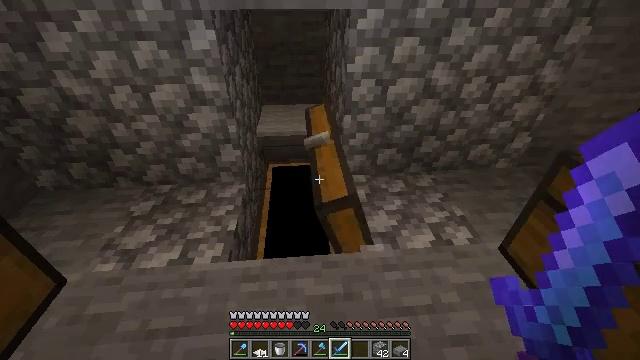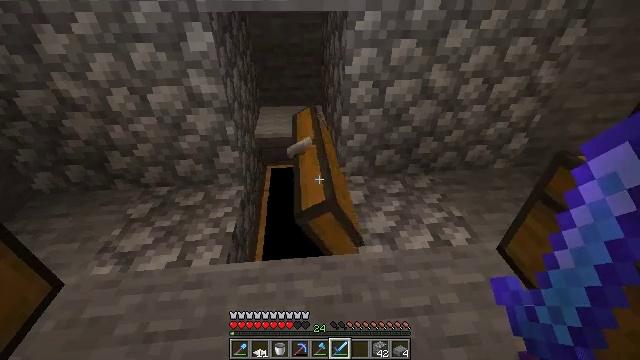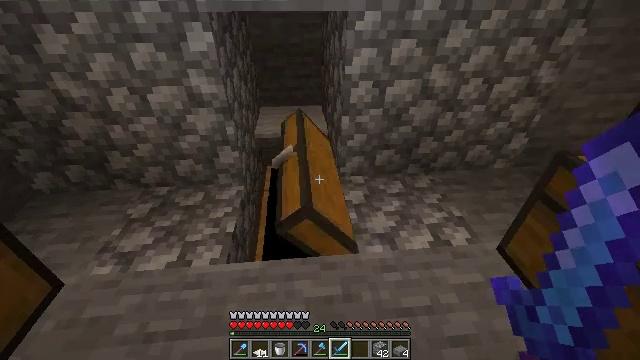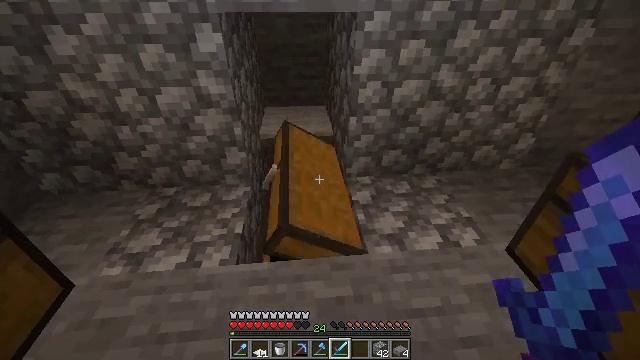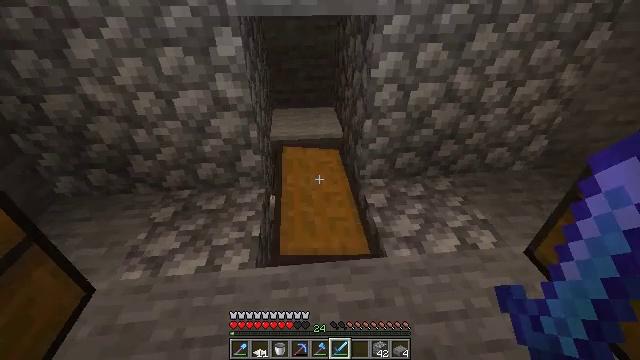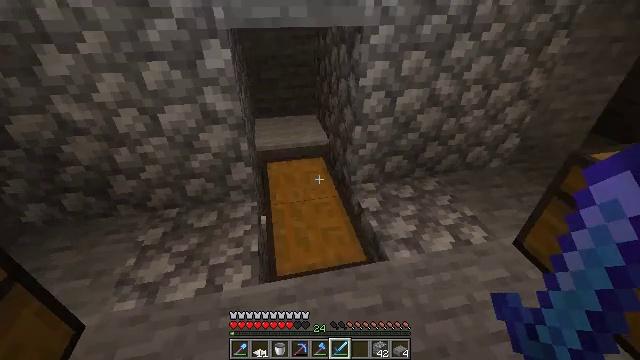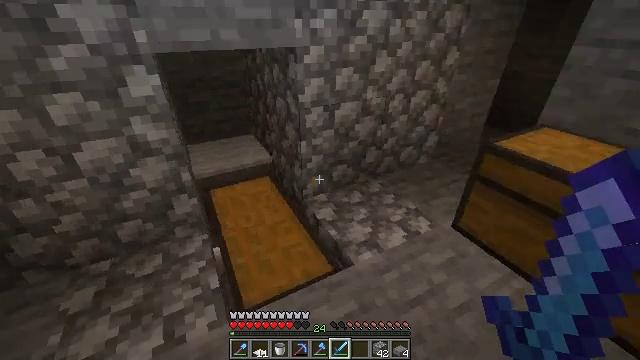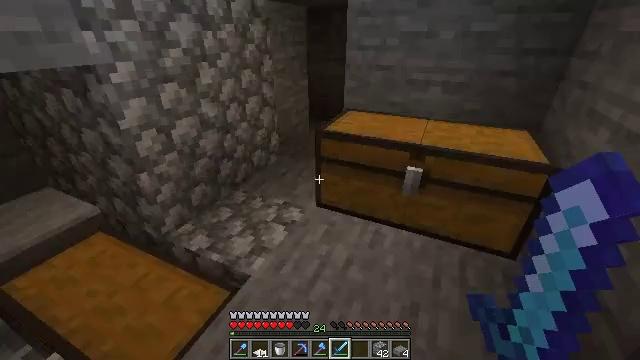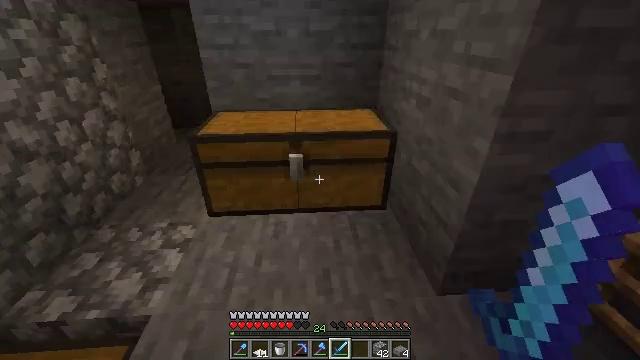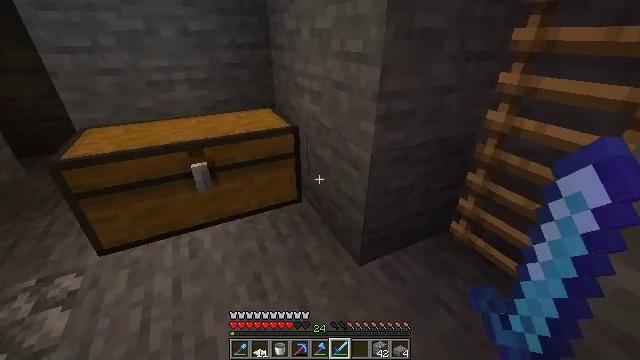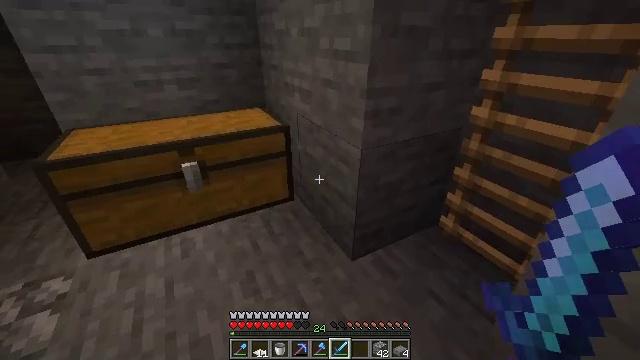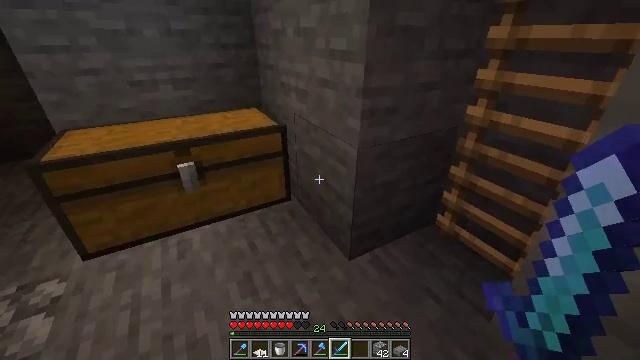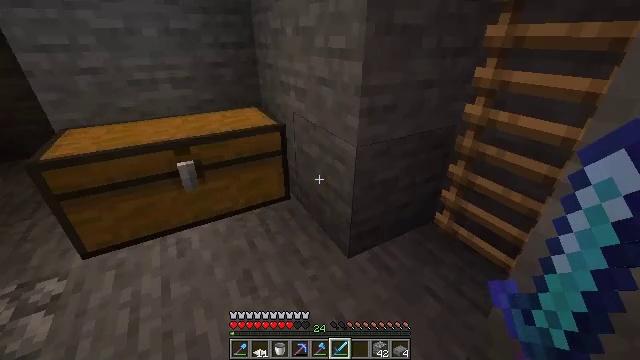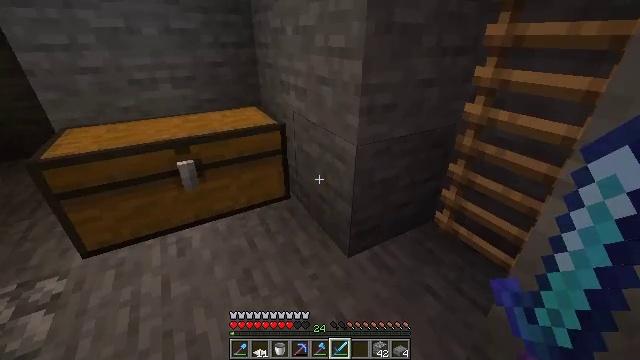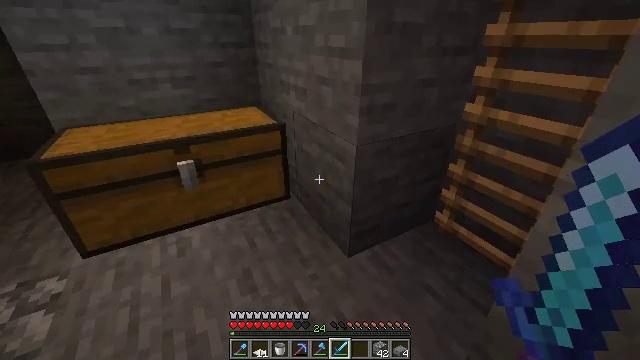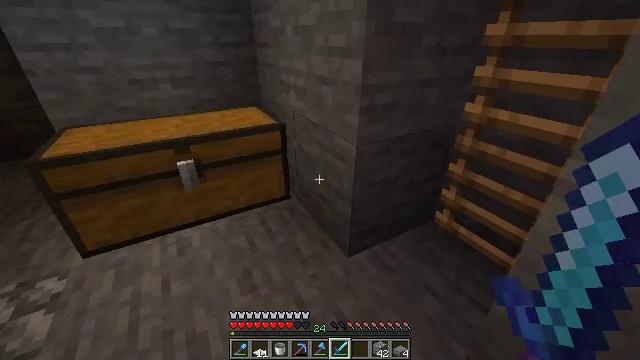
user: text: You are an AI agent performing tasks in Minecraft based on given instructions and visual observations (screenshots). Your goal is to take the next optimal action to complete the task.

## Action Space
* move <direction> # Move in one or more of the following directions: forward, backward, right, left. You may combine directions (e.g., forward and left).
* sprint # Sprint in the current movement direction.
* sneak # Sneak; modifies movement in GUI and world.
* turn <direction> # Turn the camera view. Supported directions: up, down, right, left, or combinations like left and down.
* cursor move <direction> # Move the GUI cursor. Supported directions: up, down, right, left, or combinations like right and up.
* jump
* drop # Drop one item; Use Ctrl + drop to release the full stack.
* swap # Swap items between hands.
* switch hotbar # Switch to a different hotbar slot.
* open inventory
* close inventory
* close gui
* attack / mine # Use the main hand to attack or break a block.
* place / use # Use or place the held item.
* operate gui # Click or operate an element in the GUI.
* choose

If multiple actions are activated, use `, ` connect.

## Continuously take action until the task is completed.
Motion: motion action
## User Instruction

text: Open a crafting table to craft an iron trapdoor.
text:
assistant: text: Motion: no_op
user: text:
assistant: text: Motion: no_op
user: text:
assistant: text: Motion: move left
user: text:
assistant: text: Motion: move left
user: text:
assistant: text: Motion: move left, turn right and up
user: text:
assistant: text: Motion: move left, turn right and up
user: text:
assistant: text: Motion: turn right and up
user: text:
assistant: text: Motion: turn right
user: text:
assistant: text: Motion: turn right
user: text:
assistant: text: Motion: turn right
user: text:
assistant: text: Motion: no_op
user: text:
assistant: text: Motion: no_op
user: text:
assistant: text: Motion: no_op
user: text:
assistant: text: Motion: no_op
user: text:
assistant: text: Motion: no_op
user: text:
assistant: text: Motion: no_op
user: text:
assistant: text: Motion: turn left
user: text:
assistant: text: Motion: move left, turn right
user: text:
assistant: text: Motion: move left, turn right and up
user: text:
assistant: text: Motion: move left, turn right and up
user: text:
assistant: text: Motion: turn right and up
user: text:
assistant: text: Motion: turn right and up
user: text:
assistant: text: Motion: turn left and up
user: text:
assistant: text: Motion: turn left and up
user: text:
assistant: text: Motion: no_op
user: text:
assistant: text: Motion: no_op
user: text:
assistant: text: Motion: no_op
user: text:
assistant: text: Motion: turn left
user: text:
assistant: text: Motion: move forward, turn left
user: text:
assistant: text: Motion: move forward